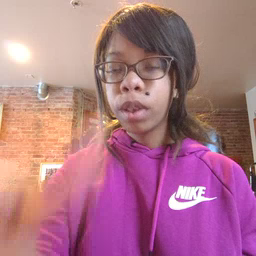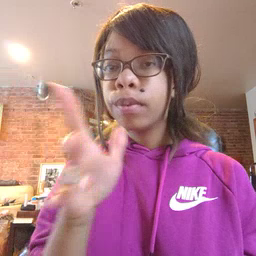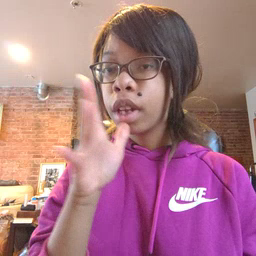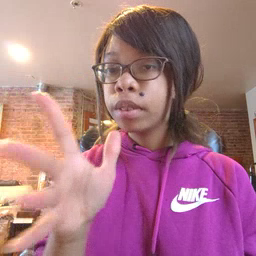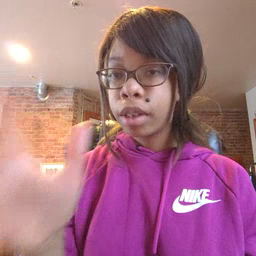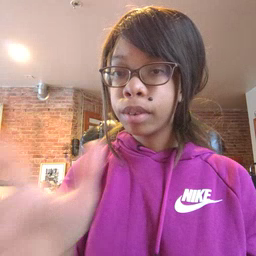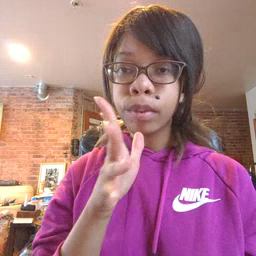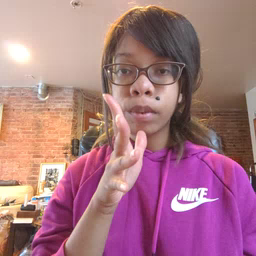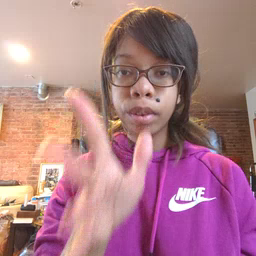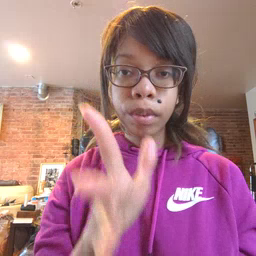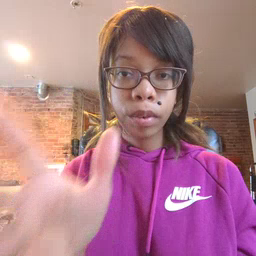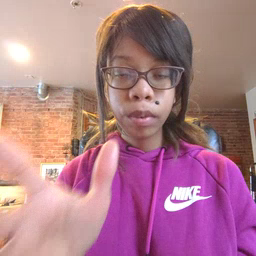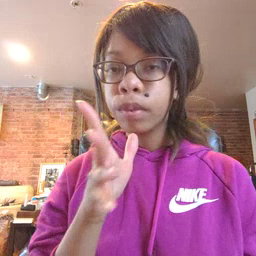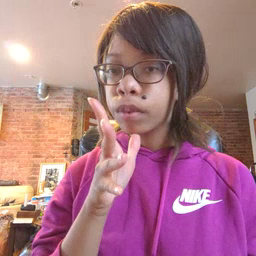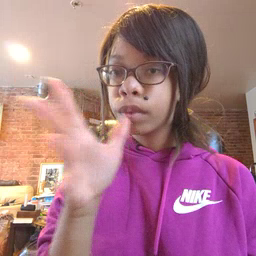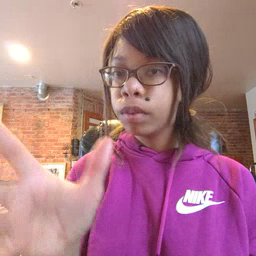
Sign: grandma